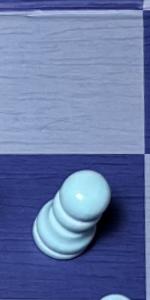
Label: Pawn_White